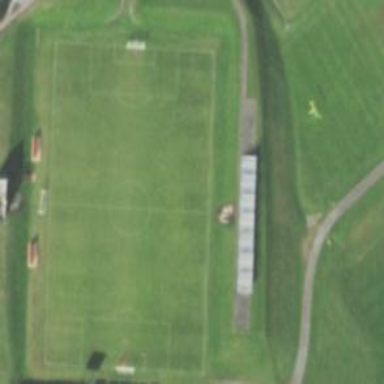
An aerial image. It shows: Soccer pitch for leisureland activities.